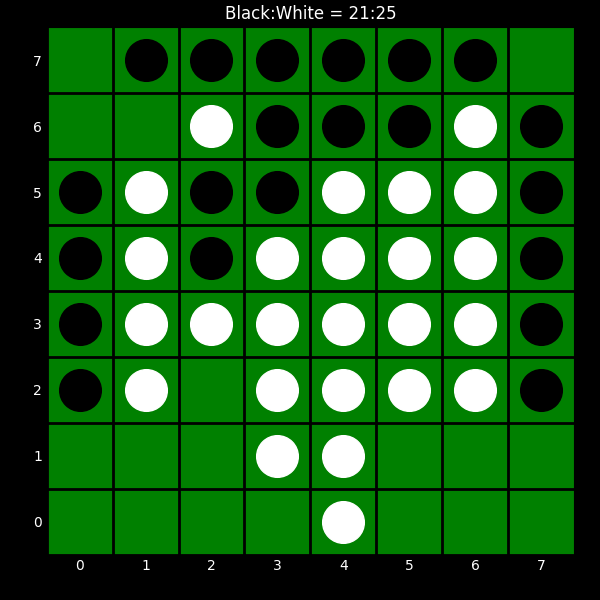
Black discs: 21
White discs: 25